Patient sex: M
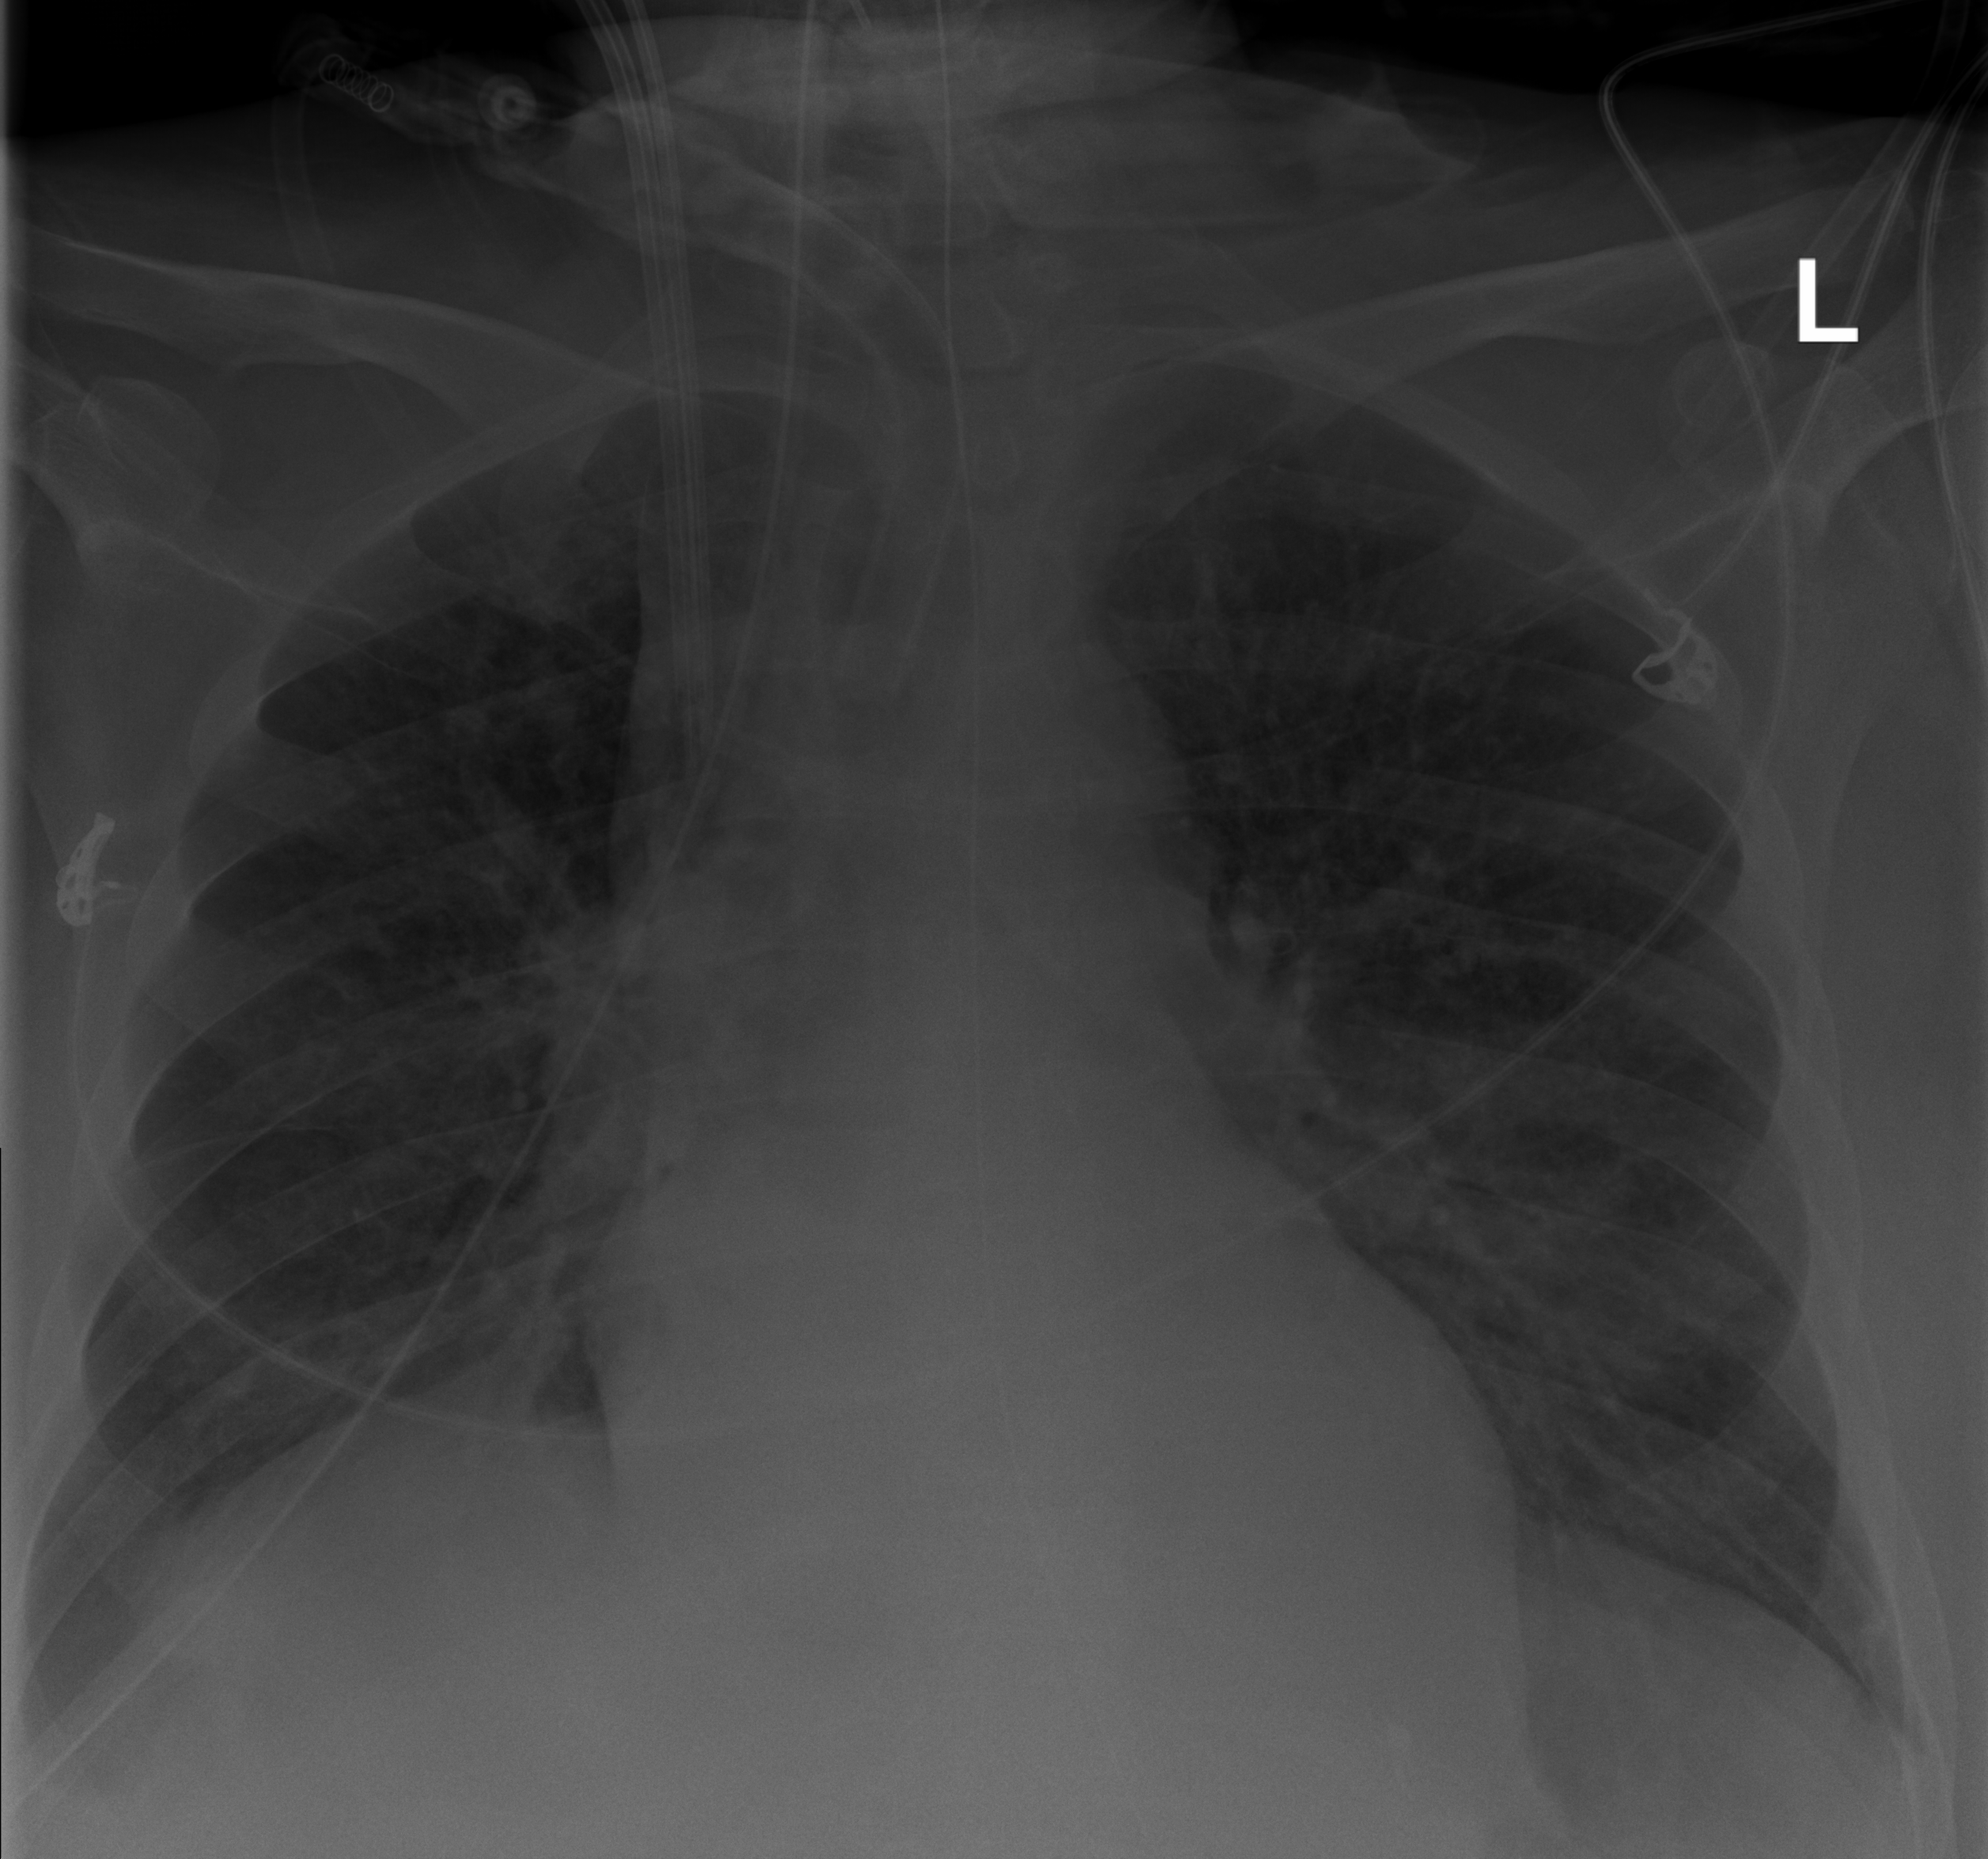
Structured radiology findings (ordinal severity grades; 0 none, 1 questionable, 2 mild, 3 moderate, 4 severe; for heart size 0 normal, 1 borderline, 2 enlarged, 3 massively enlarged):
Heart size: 0
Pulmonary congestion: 0
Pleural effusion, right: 2
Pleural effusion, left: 2
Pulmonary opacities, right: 2
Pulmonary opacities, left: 2
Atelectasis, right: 2
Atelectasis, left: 0